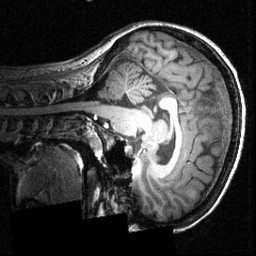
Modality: T1w
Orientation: sagittal
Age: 20
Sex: female
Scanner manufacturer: siemens
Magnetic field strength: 3.951 T
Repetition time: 1.5 s
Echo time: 0.00335 s